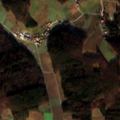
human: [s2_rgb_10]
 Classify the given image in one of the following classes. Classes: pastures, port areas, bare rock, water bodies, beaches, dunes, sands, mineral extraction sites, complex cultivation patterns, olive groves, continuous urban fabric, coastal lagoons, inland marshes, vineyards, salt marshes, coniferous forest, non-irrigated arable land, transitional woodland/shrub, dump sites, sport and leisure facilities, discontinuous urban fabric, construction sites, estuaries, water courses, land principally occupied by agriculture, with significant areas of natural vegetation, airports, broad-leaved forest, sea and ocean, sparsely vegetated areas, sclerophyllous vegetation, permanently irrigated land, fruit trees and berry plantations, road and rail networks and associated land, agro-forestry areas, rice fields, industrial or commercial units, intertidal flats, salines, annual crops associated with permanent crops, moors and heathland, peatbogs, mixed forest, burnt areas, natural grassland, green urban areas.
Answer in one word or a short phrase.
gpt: non-irrigated arable land, complex cultivation patterns, broad-leaved forest, mixed forest